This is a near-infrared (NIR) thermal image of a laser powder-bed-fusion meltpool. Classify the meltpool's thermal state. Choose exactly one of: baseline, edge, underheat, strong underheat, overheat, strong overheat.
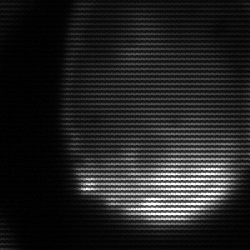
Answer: edge